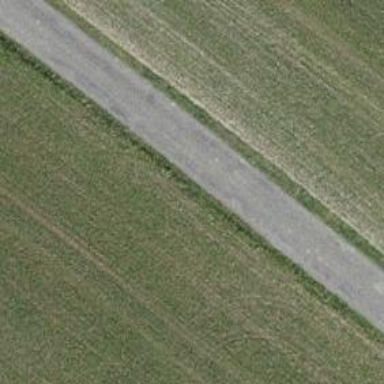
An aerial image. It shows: Unclassified road.